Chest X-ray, AP view. Patient: 43 years old, sex M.
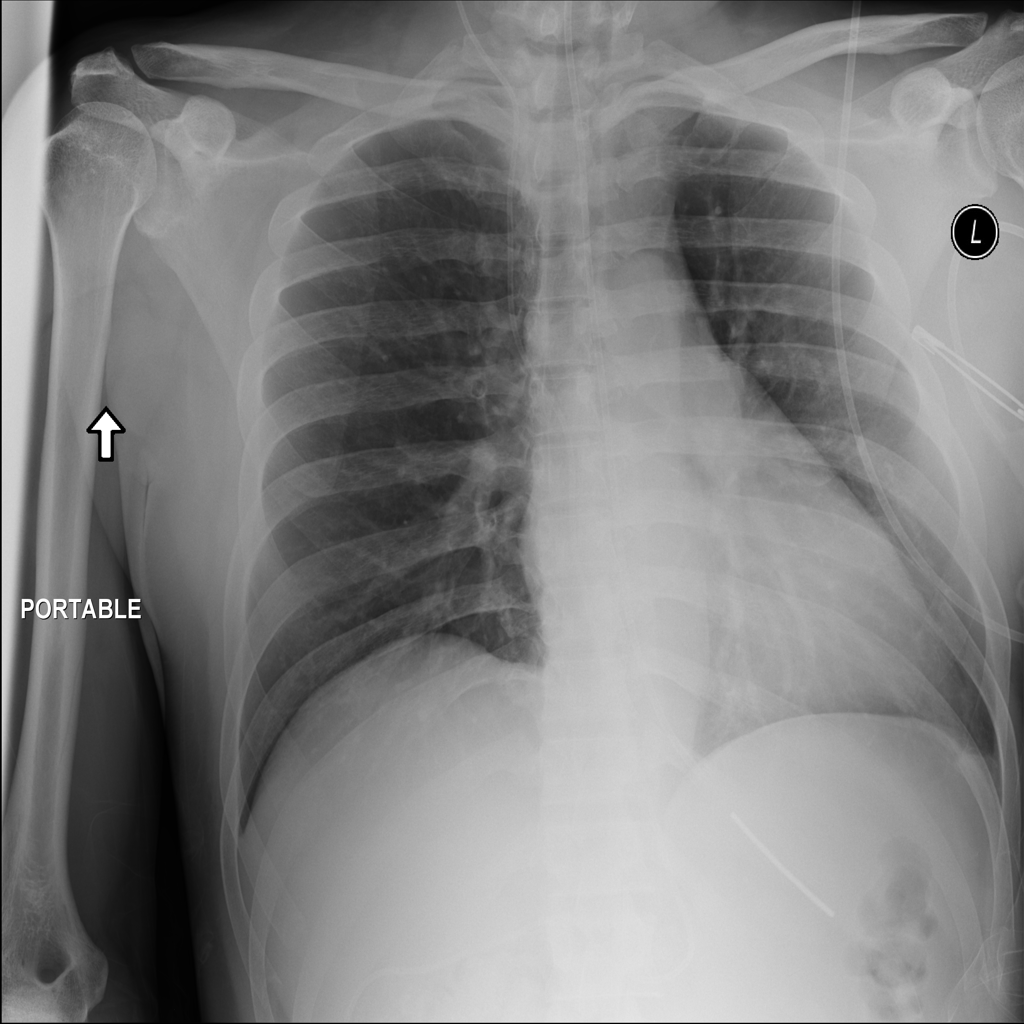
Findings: No Finding